Question: I create an undirected and unweighted graph by 'HashMap<Integer,HashSet<Integer>>'. The key of HashMap is the number of the node, and the value of the map is the neighbour of the node.
Then, I want to find all the shortest paths between the nodes. My idea is checking all the neighbours of the source node whether it is the neighbour of destination node or not. If not, it will check the neighbours of the neighbours of the source node.
e.g.

I want to check all yellow nodes then check green nodes until finding the neighbours of the destination. But, when I try to use while loop and recursive function to find the shortest path, it will check the first yellow node then check the first green node.
how do I solve it?
Or my idea is fault actually?
This is my code.
The inputData is used to get the data from txt file.
'''
static Map<Integer, HashSet<Integer>> graph = new HashMap<Integer, HashSet<Integer>>();
public static void inputData(Integer k, Integer v) {
if (graph.containsKey(k)) {
HashSet<Integer> s = new HashSet<Integer>(graph.get(k));
s.add(v);
graph.put(k, s);
}
else {
HashSet<Integer> s = new HashSet<Integer>();
s.add(v);
graph.put(k, s);
}
if (graph.containsKey(v)) {
HashSet<Integer> s = new HashSet<Integer>(graph.get(v));
s.add(k);
graph.put(v, s);
}
else {
HashSet<Integer> s = new HashSet<Integer>();
s.add(k);
graph.put(v, s);
}
}
public static void findAllShortestPaths() {'
for (Integer key : graph.keySet()) {
Iterator it = graph.entrySet().iterator();
while (it.hasNext()) {
Integer k = (Integer) it.next();
if (k == key) {
break;
}
}
while (it.hasNext()) {
Integer k = (Integer) it.next();
if (!(isNeighbour(key, k))) {
findShortestPaths(key, k);
}
}
}
}
public static void findShortestPaths(Integer source, Integer dest) {
HashSet<Integer> sp = new HashSet<Integer>(graph.get(source));
if (!(isNeighbor(source, dest))) {
Iterator it = sp.iterator();
boolean isfound = false;
while (!isfound) {
while (it.hasNext()) {
if (isNeighbor((Integer) it.next(), dest)) {
isfound = true;
}
}
}
}
}
'''
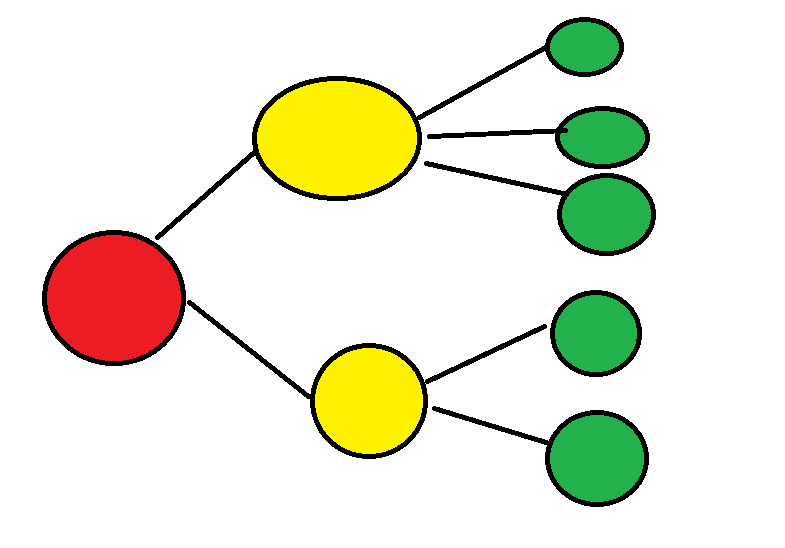
Answer: First of all 'HashMap' is unordered. So parsing the nodes in a particular order is not possible.
You can use a class to create graph structure. As you are doing something like BFS.
'''
class Node {
List<Node> adjacentNodes;
}
'''
You can iterate the list of adjacent nodes. As the list will maintain the order.